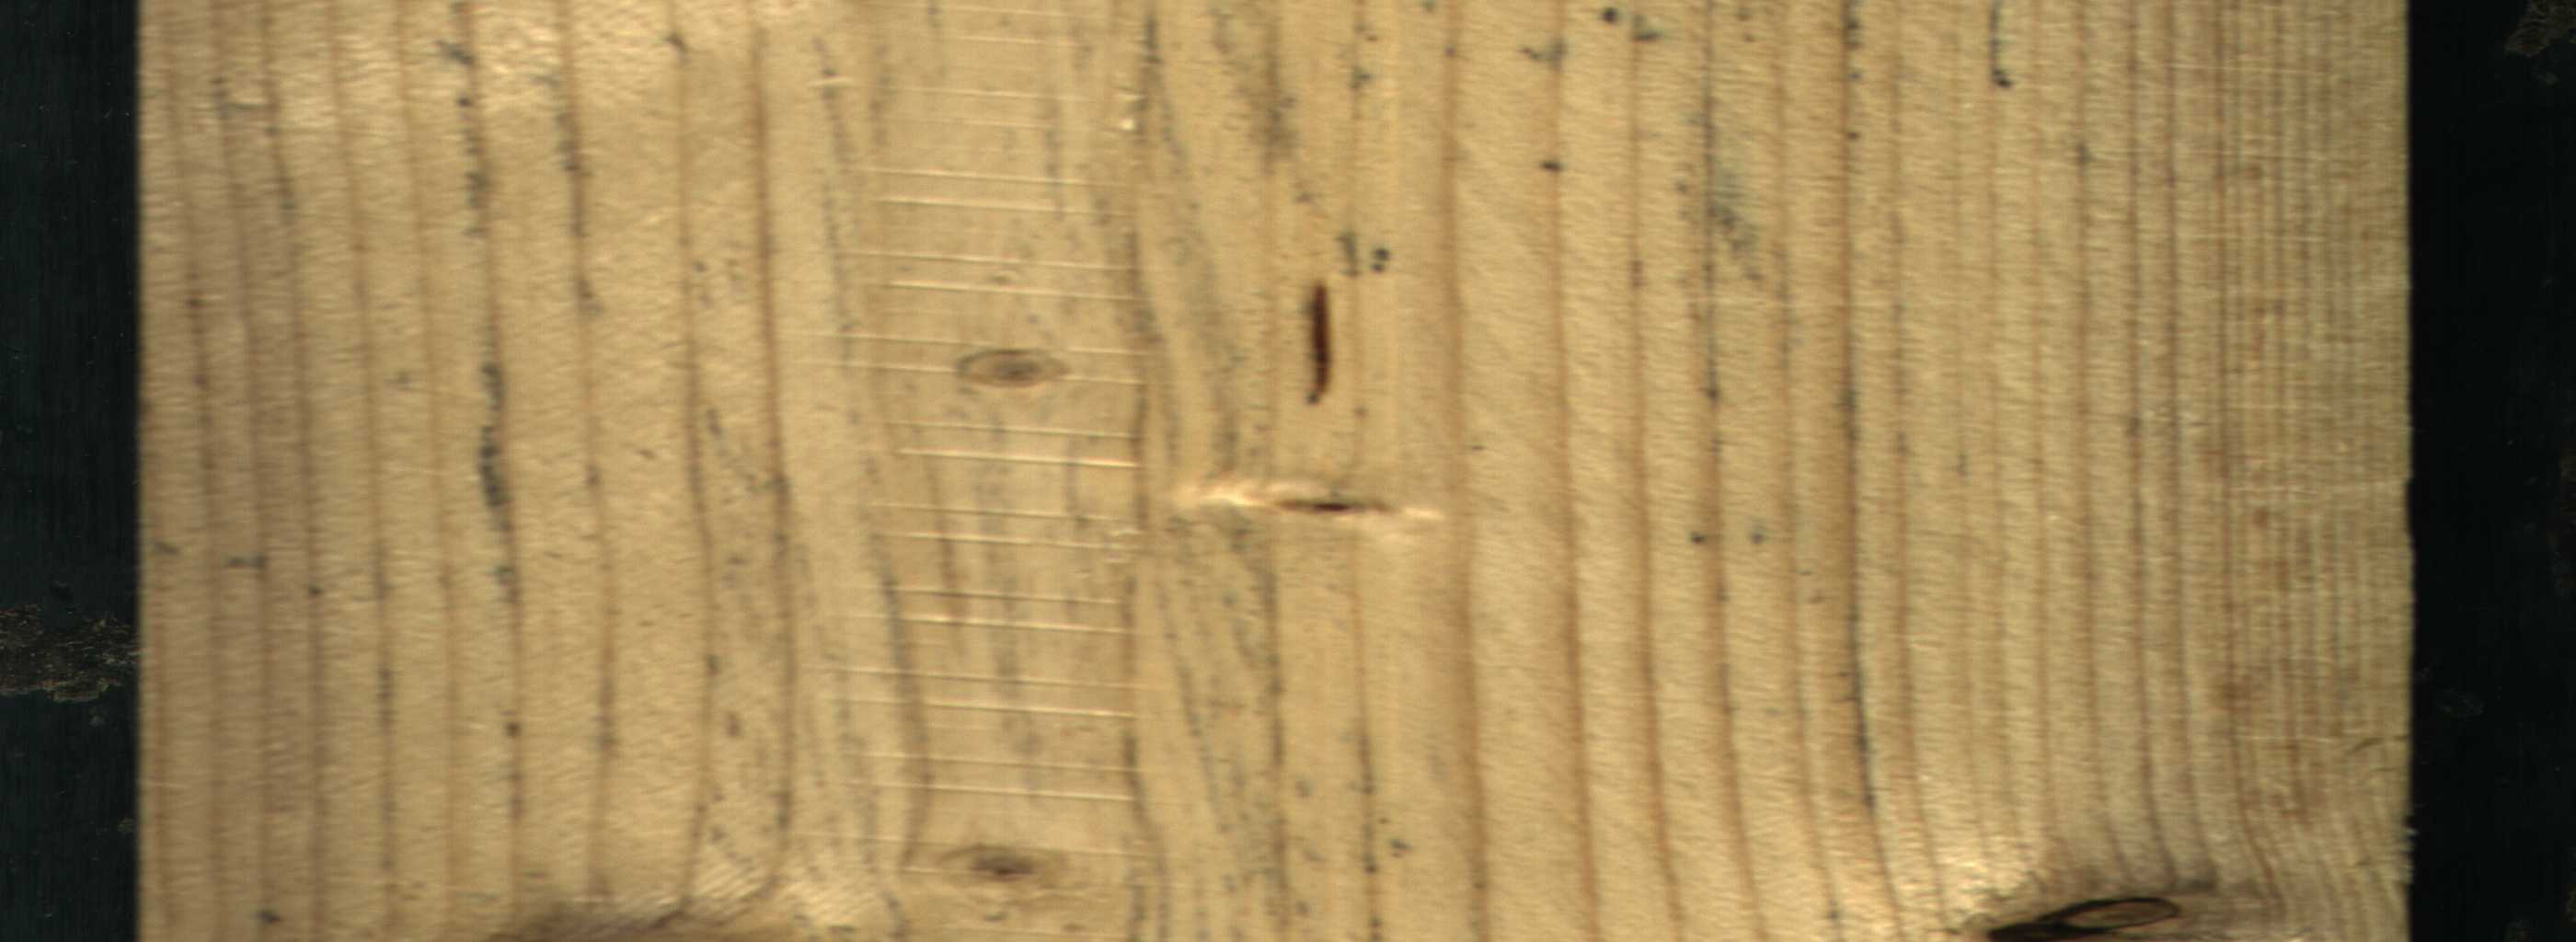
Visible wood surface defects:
resin
Dead_Knot
Live_Knot
Live_Knot